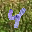
Label: 4